Field crop: maize
Growth stage: 2
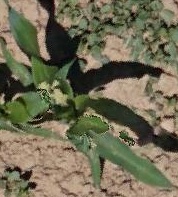
Species: maize